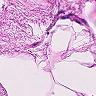
Metastatic tissue present: no